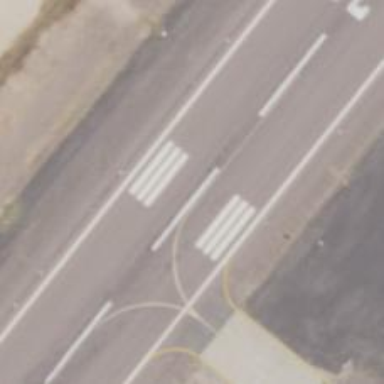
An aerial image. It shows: Asphalt runway at the airport.